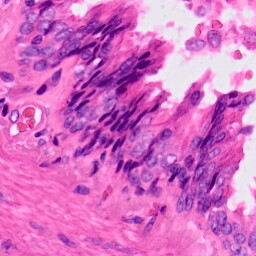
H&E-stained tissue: Lung